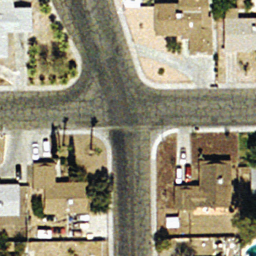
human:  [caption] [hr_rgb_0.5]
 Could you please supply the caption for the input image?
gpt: An intersection with some houses and plants at the corners .

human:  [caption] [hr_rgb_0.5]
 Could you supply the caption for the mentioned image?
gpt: An intersection with no cars or pedestrians .

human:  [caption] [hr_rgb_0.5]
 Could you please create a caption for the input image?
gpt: A desolate intersection with some houses and plants at the corners .

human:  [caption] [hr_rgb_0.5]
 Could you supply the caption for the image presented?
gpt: A desolate intersection with two roads are not vertical to each other .

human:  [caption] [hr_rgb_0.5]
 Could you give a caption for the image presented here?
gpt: An intersection with two roads are not vertical to each other .